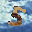
Label: 5